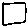
Label: square